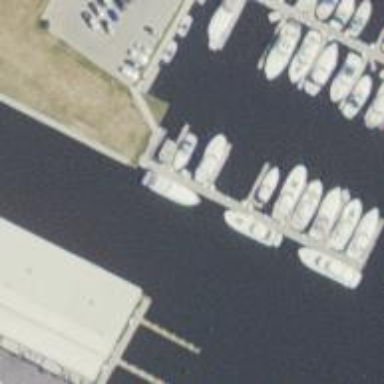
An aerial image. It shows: Man-made pier.